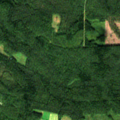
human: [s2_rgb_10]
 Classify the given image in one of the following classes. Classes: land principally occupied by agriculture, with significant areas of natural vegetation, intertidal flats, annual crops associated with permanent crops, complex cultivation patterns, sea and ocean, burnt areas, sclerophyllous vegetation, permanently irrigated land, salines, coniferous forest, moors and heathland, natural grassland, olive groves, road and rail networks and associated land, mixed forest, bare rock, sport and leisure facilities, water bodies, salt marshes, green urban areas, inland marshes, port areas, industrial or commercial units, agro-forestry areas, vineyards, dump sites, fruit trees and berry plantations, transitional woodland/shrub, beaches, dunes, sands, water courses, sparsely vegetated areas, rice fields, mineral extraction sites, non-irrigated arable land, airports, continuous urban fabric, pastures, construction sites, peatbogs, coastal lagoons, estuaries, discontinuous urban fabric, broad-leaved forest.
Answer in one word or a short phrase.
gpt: coniferous forest, mixed forest